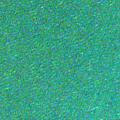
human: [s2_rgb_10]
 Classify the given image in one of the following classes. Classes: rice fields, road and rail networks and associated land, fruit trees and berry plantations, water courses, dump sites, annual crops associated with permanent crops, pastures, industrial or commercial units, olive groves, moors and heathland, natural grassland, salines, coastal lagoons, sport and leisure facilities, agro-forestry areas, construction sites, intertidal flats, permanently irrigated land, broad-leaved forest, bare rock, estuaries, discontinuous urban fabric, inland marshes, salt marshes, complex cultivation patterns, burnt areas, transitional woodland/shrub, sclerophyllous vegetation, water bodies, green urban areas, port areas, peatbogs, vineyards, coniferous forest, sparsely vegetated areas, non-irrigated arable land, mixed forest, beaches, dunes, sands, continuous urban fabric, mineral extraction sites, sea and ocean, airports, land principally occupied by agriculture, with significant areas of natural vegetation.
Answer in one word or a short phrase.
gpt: sea and ocean